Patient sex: F
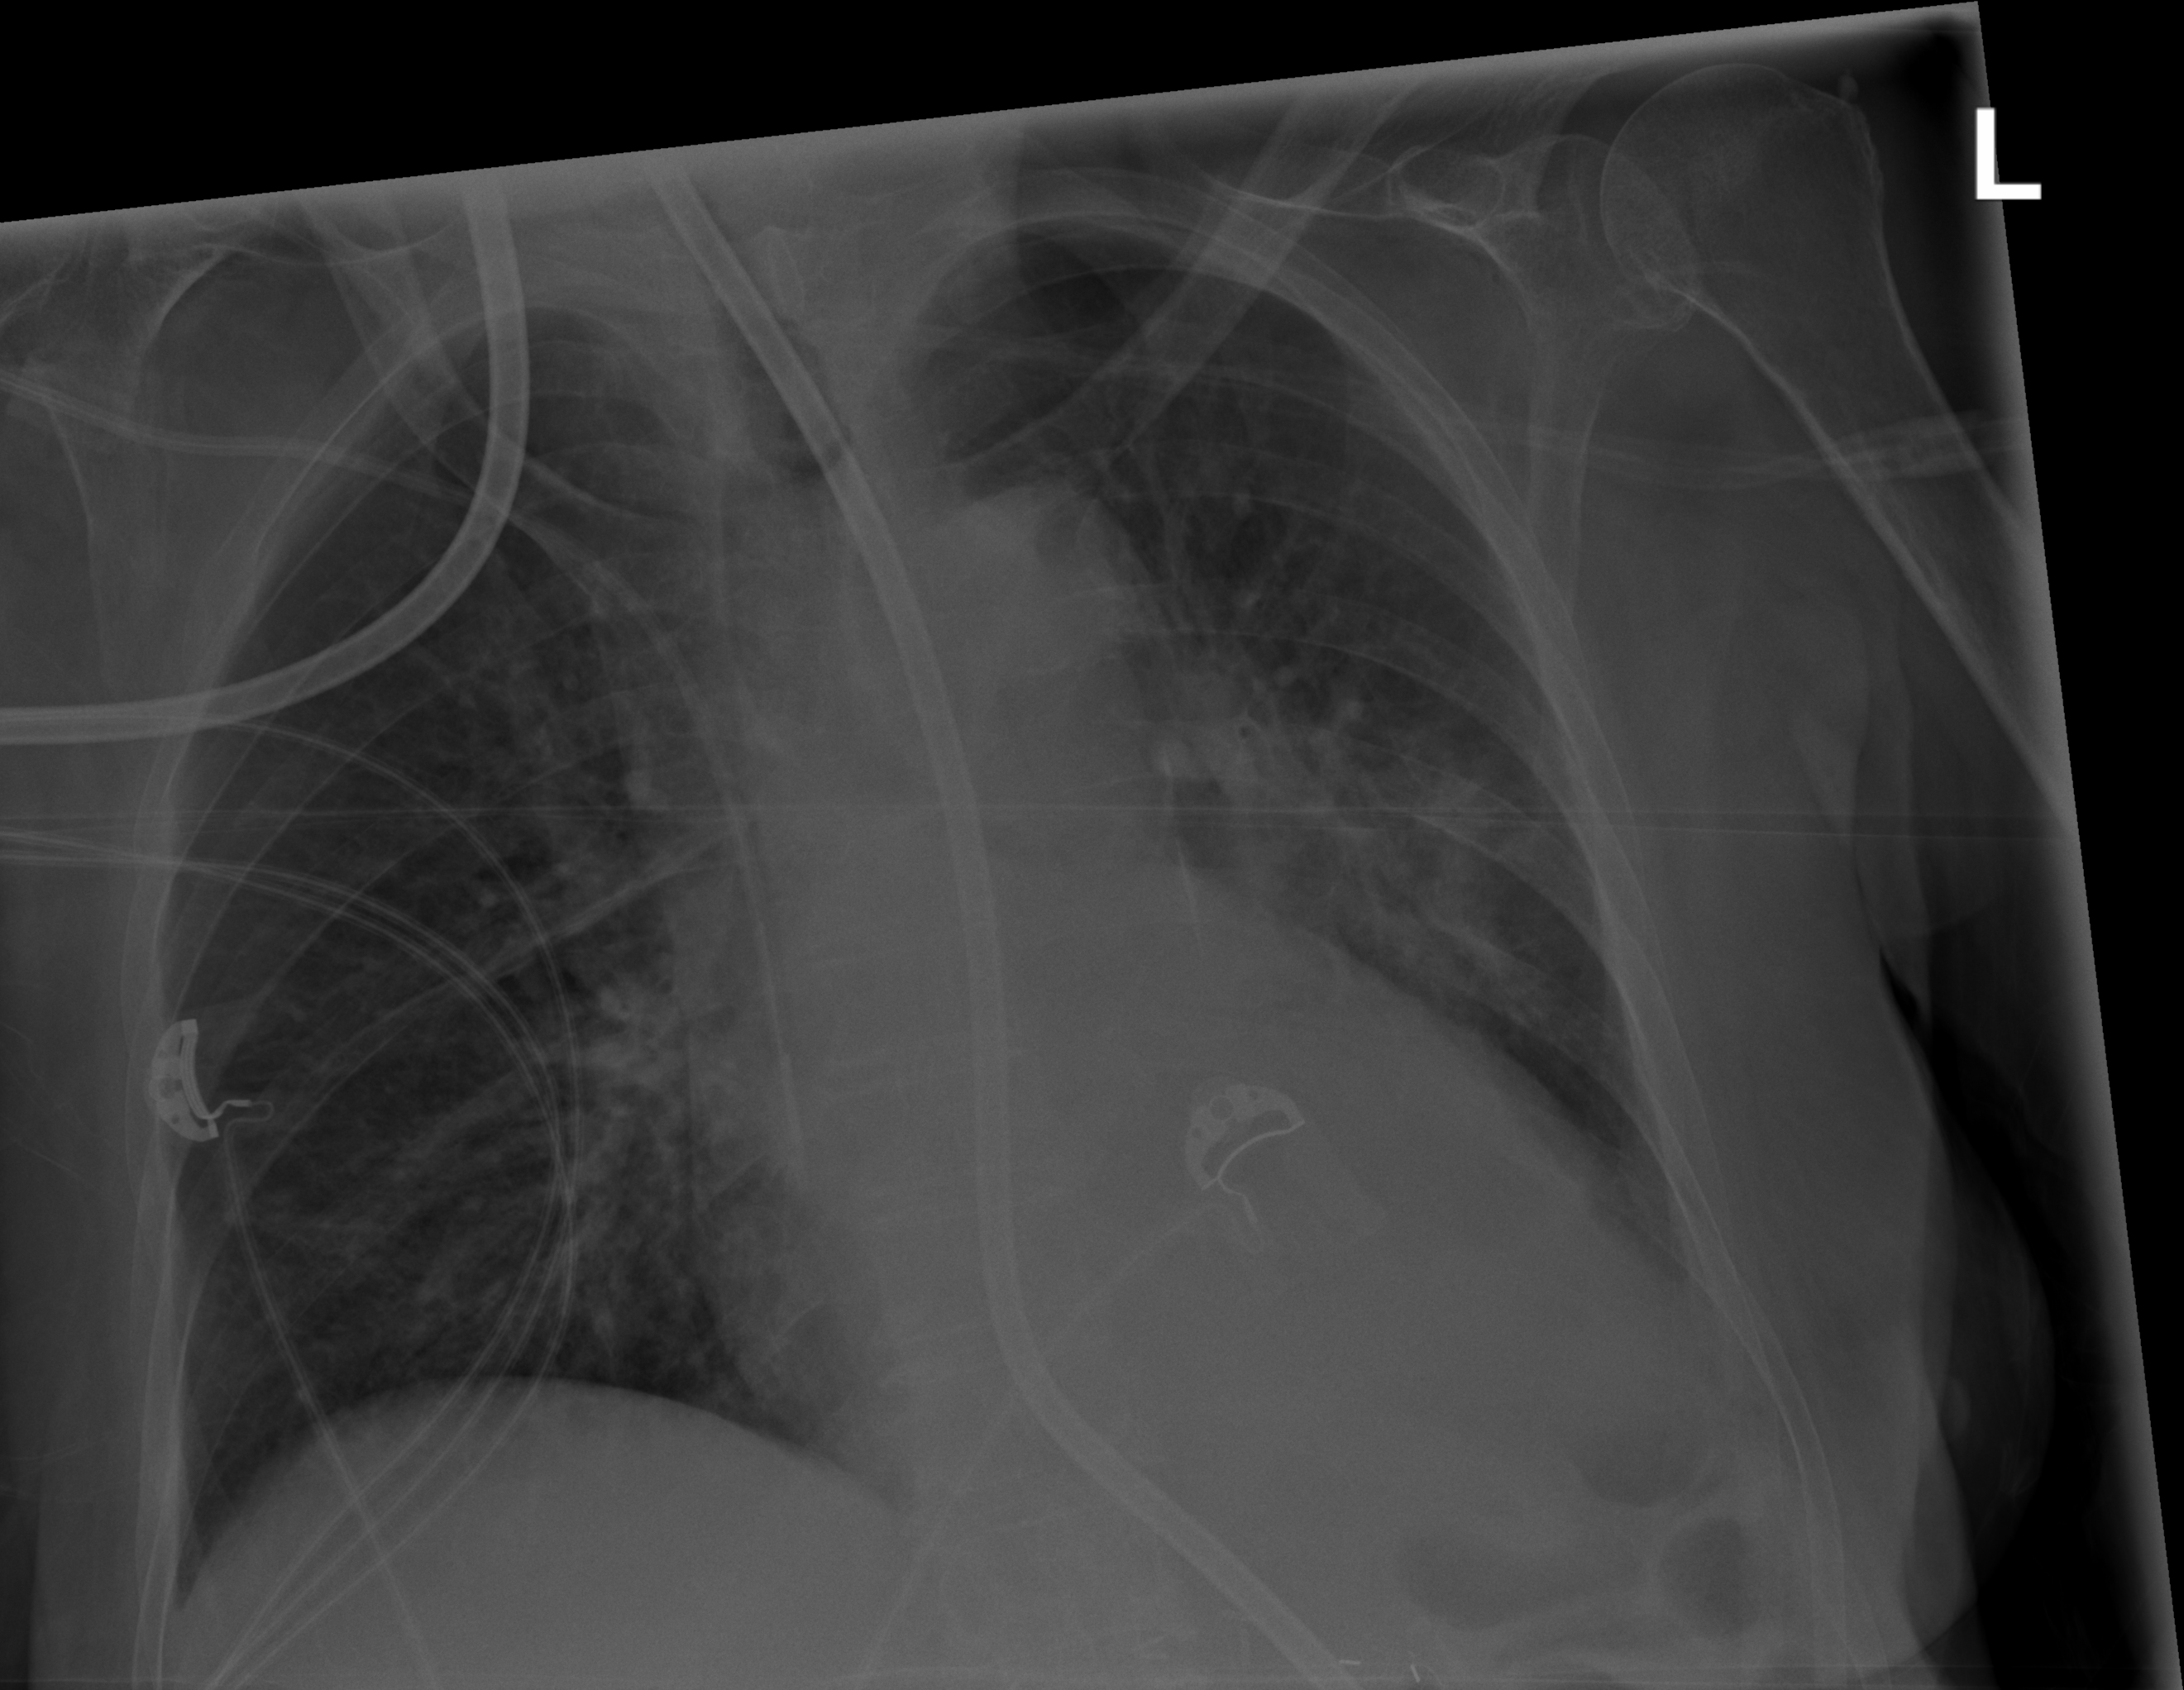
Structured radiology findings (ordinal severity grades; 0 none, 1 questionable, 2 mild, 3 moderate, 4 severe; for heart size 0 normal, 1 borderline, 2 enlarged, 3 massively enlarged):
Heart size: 0
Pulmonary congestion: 2
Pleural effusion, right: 1
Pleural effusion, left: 2
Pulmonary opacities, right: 2
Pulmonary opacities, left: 2
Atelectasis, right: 0
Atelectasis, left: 2